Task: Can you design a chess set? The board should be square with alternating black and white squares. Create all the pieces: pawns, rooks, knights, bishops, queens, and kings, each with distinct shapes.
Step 2130:
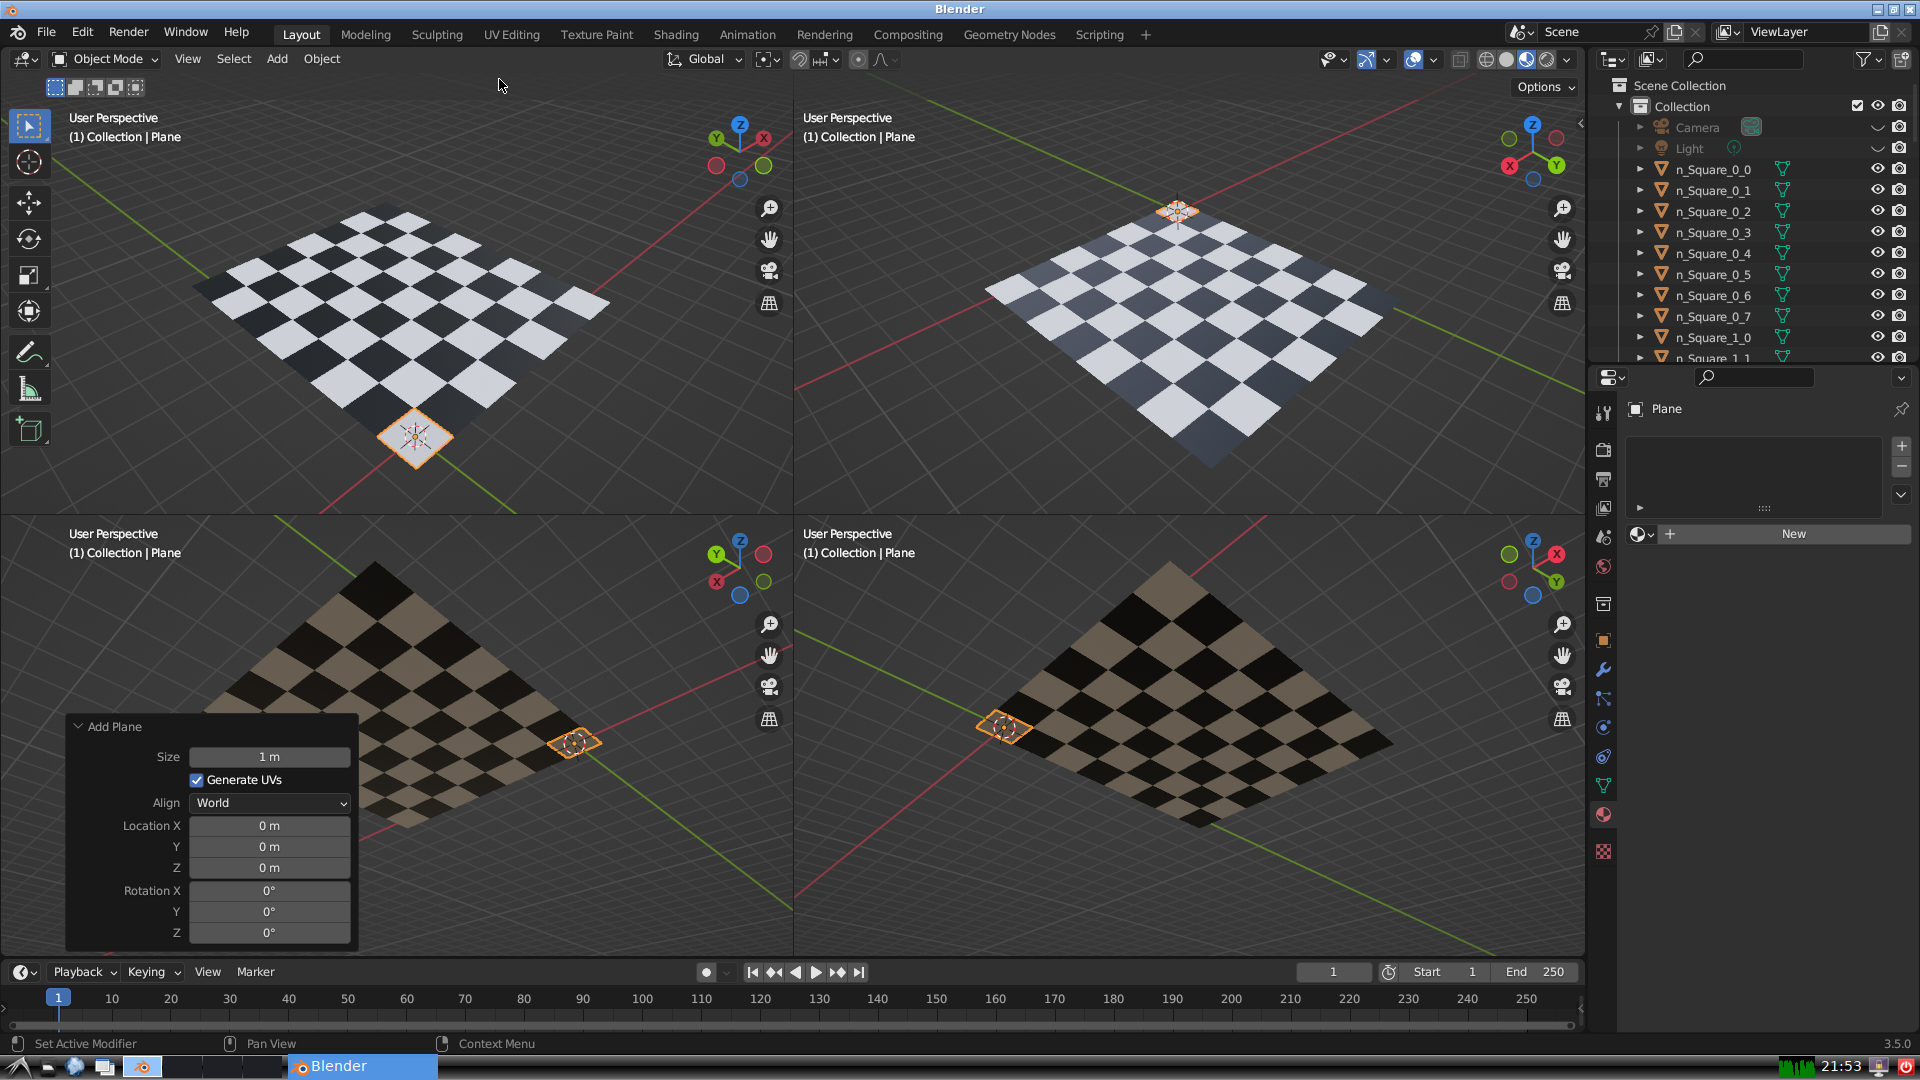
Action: {"mouse_move": [270, 758]}